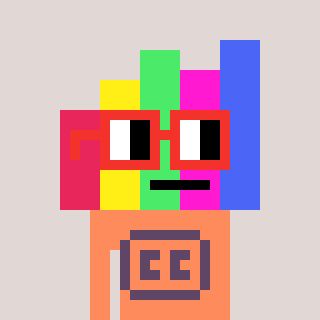
a pixel art character with square red glasses, a bar chart-shaped head and a peachy-colored body on a warm background